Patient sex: F
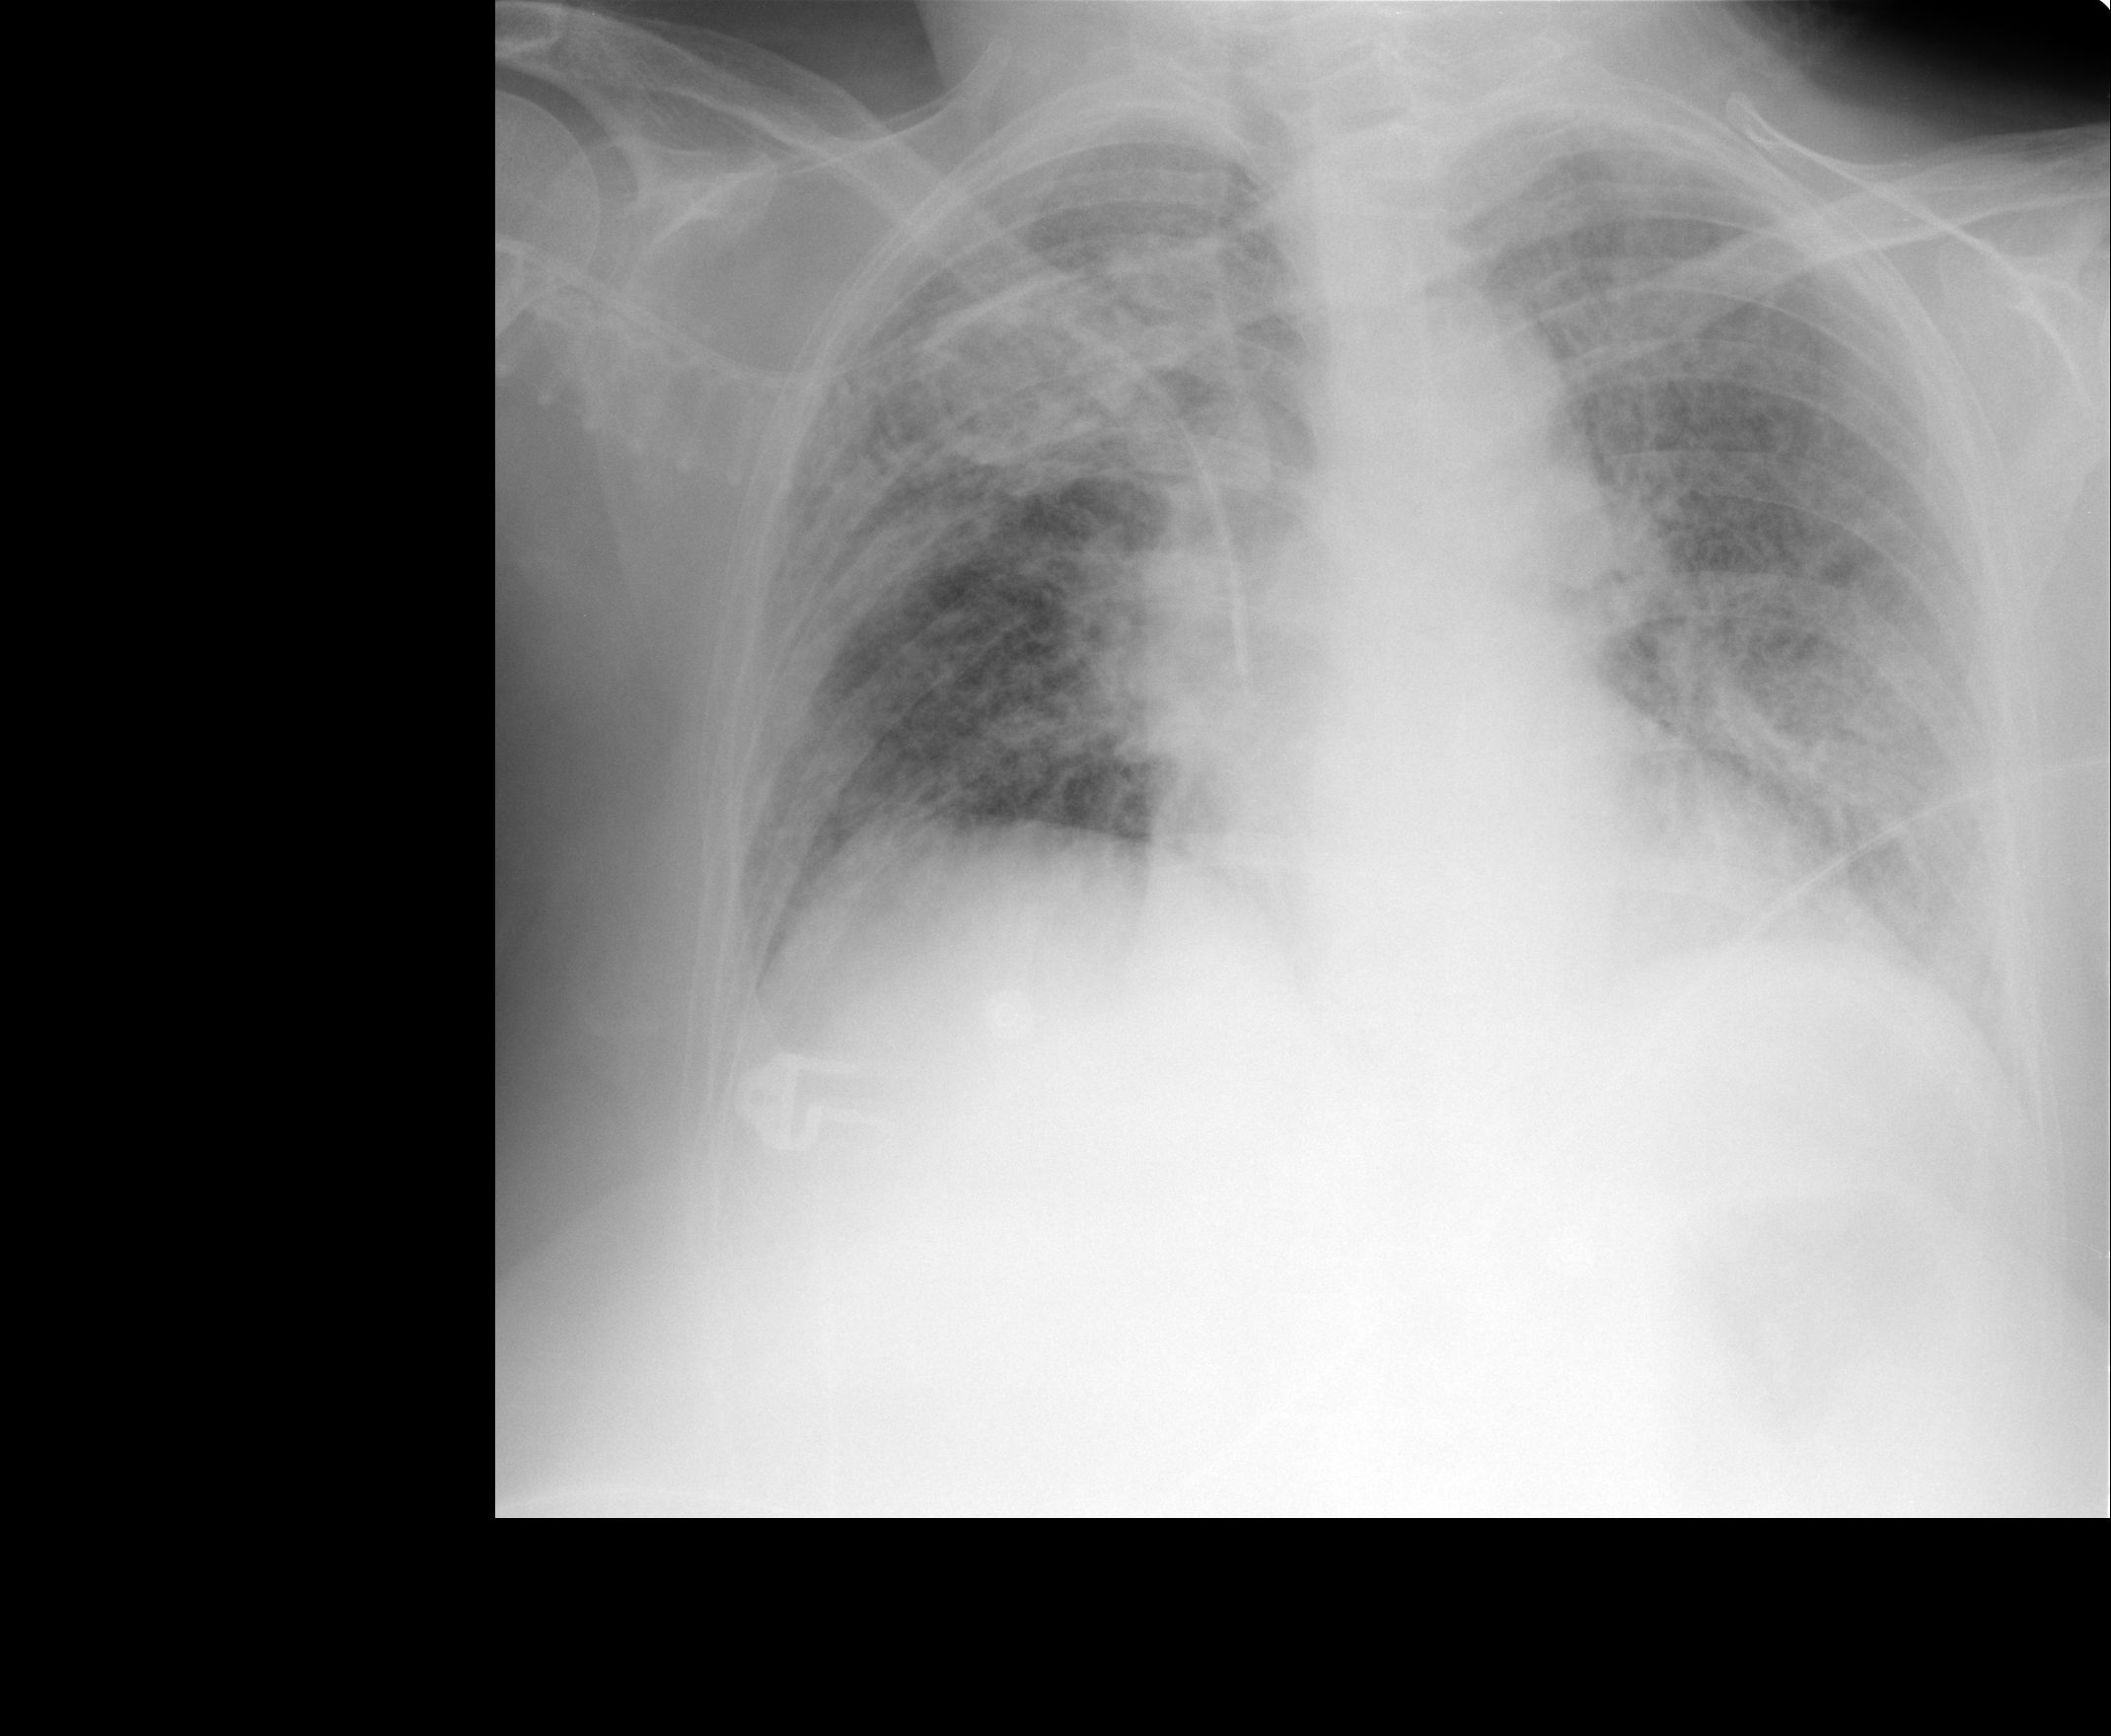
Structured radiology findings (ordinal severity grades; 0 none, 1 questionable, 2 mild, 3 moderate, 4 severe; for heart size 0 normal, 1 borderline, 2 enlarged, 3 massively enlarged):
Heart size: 0
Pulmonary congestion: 1
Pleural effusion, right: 0
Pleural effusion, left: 1
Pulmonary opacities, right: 3
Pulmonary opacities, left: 3
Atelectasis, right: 2
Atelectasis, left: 2